Field crop: tomato
Growth stage: 2
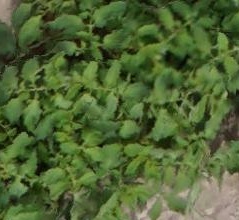
Species: tomato